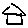
Label: house